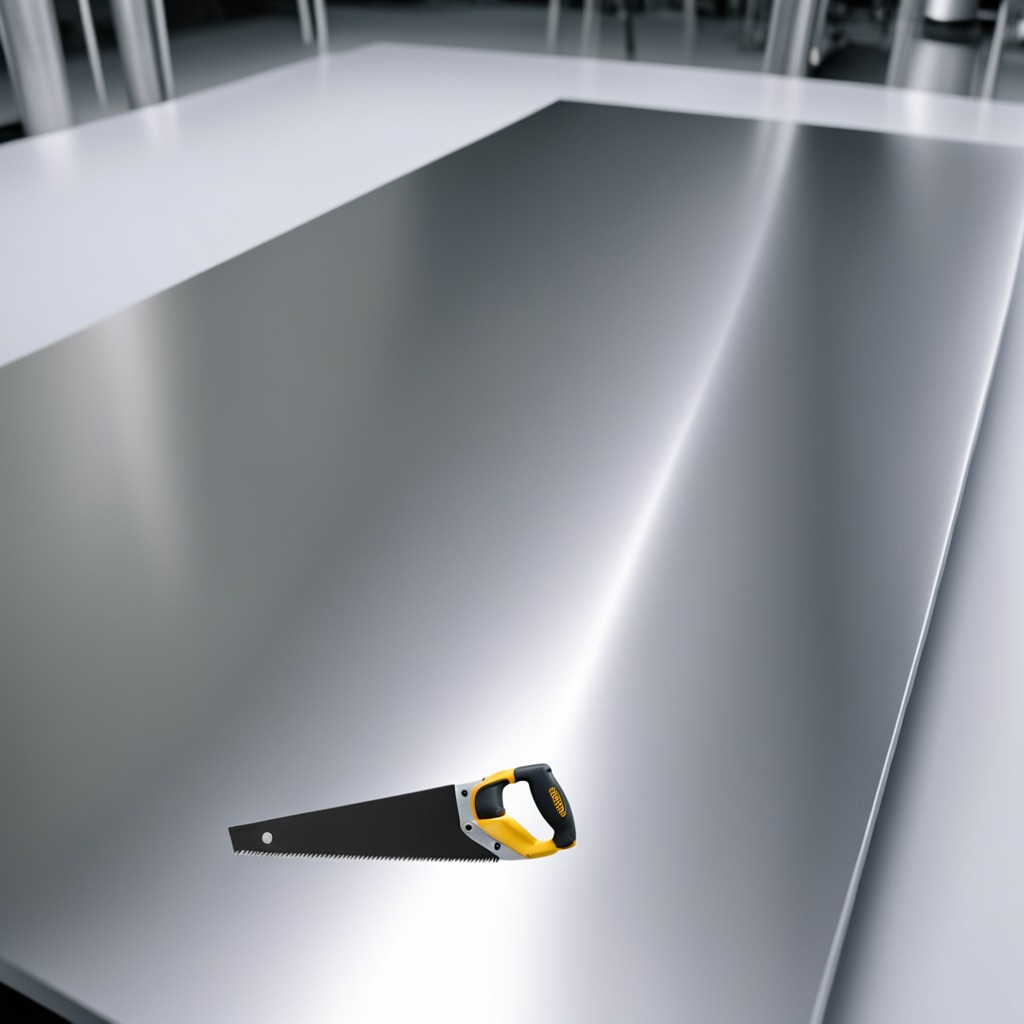
A metal saw is lying on the stainless steel table in a high-end prototyping lab.